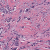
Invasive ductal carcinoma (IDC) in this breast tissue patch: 1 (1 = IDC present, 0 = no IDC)